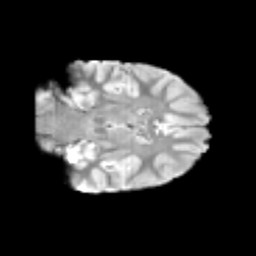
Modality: T2w
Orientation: coronal
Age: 10
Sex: female
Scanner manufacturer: siemens
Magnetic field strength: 3 T
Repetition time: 3.8 s
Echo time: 0.07 s